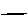
Label: line